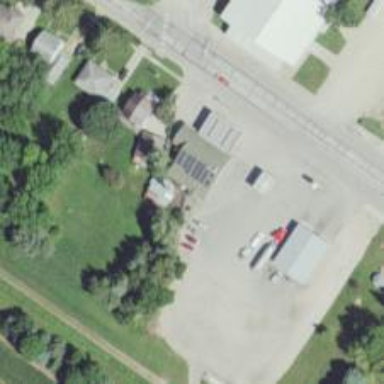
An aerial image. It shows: Convenience shop.